Field crop: maize
Growth stage: 2
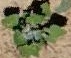
Species: chenopodium